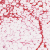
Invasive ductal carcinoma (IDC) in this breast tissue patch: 0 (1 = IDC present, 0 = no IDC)